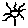
Label: sun